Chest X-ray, PA view. Patient: 48 years old, sex F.
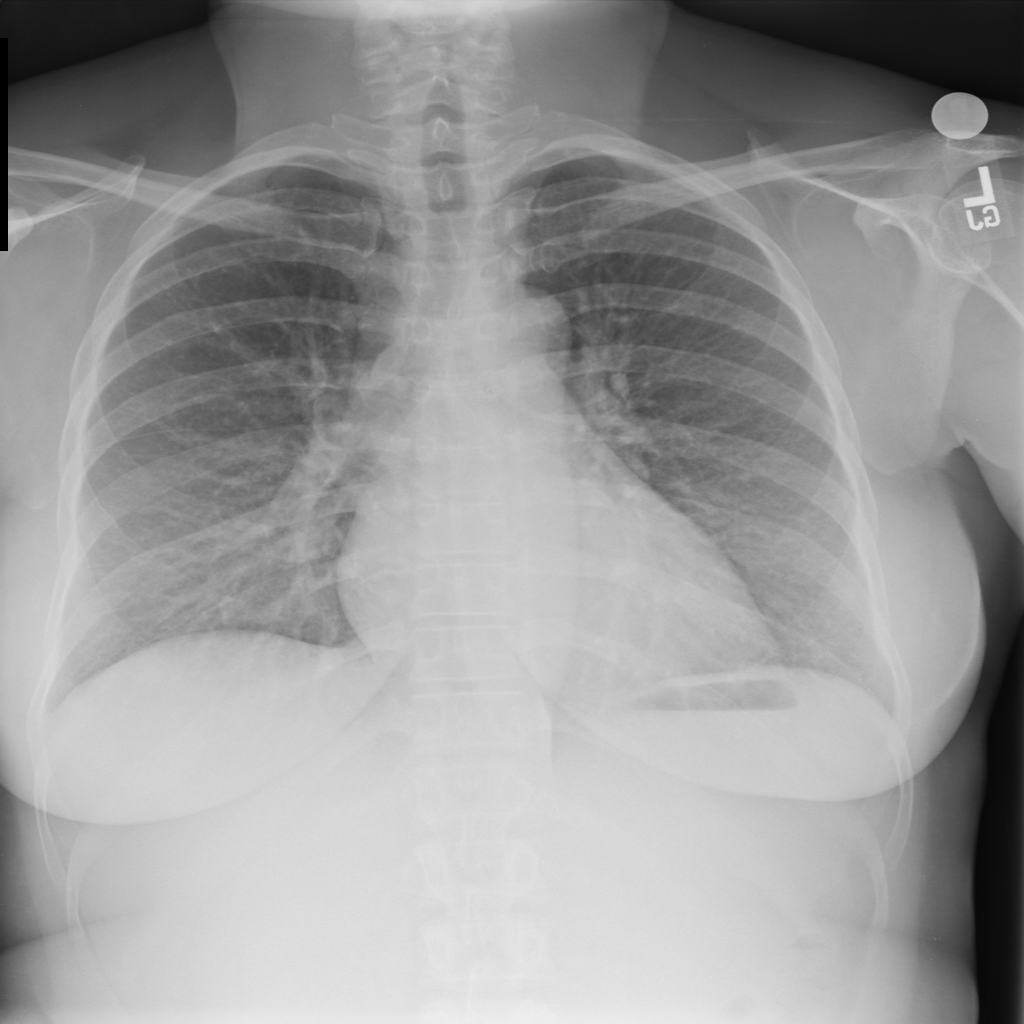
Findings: No Finding